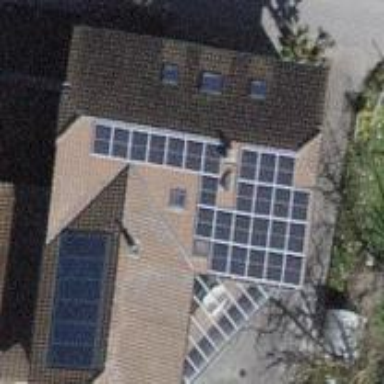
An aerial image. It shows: Solar power generator using photovoltaic panels.